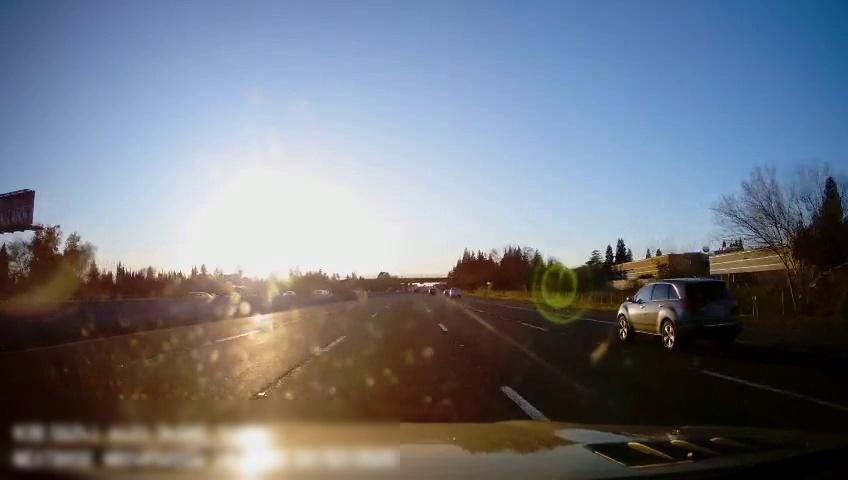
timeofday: Day
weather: Sunny
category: Drivable Space
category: Vehicles | Car
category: Vehicles | Car
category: Vehicles | Truck
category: Vehicles | SUV
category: Lanes | Alternate Lane
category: Lanes | Alternate Lane
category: Lanes | Current Lane
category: Lanes | Current Lane
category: Lanes | Alternate Lane
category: Lanes | Alternate Lane